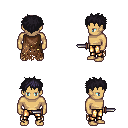
a pixel art fantasy rpg character, male body template, human, tanned skin, brown tattered cape, gold greaves, raven bedhead hairstyle, dagger, four views (front, back, left, right), 2x2 character sprite sheet, small pixel art, hard edges, no anti-aliasing